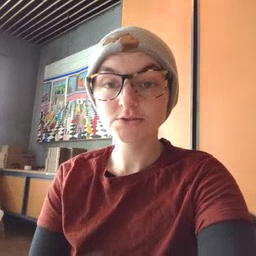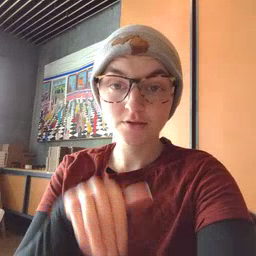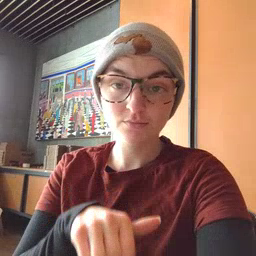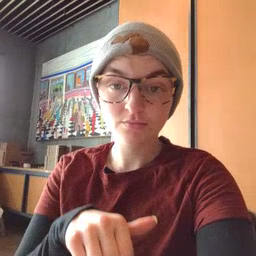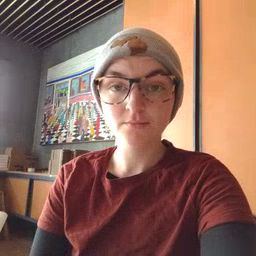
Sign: night